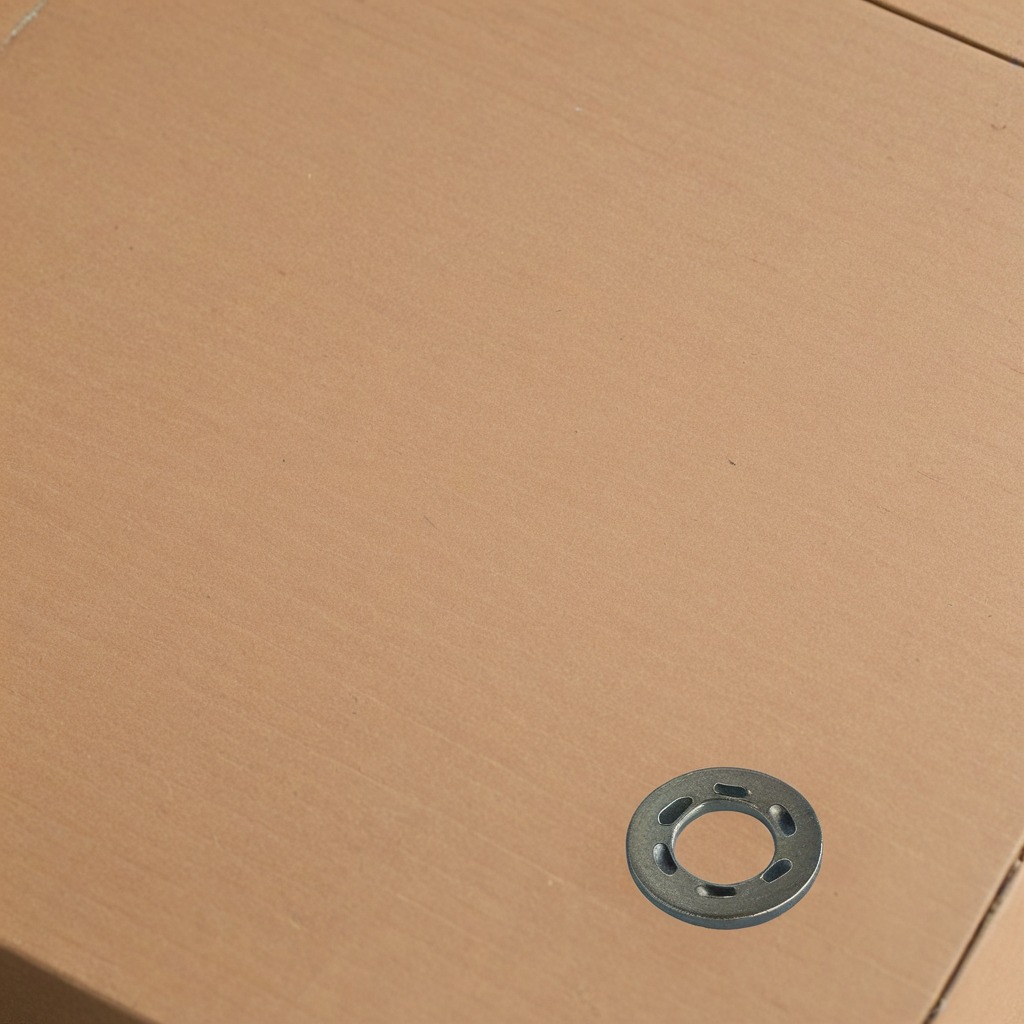
A flat metal washer is lying on a clean dry cardboard box surface in an outdoor workshop during daytime bright natural light soft shadows slightly creased but